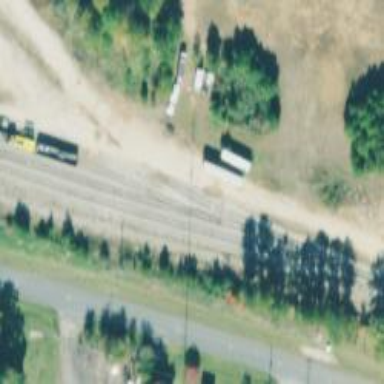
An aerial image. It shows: Abandoned railway yard.